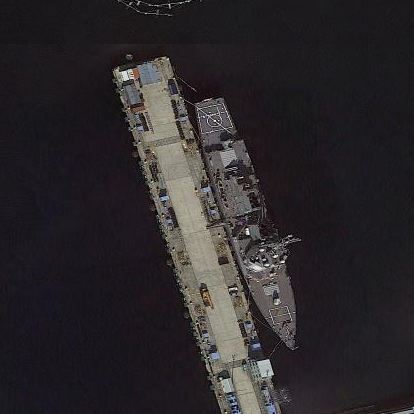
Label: Arleigh_Burke-class_destroyer